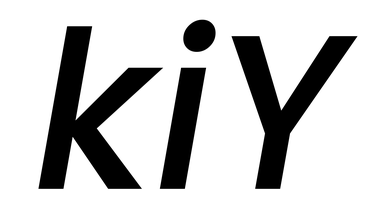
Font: Poppins-MediumItalic